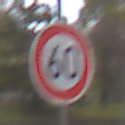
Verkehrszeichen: Geschwindigkeit60
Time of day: MorningAfternoon
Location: Outdoor (Nature)
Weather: Overcast
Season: Autumn
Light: Natural